Field crop: maize
Growth stage: 2
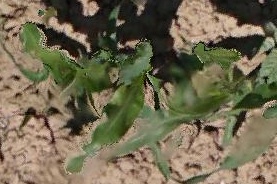
Species: maize